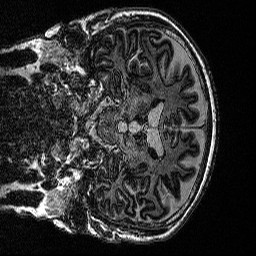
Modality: MP2RAGE
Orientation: coronal
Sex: male
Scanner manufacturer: siemens
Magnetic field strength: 3 T
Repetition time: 5 s
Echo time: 0.00292 s